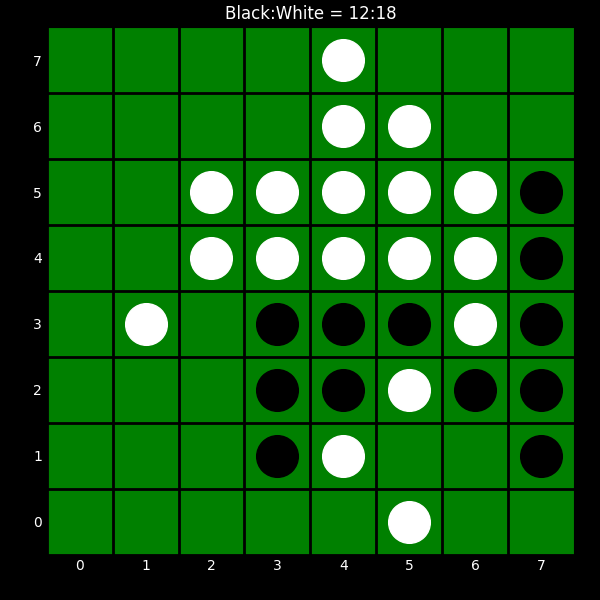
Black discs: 12
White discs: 18